Question: I have an image button like in the picture.I want the red spaces around it(It will be transparent, just given red to identify the spaces) will not be clickable. Is it possible ? I tried differnt code like via xml or some rounded imageview code but nothing help me..

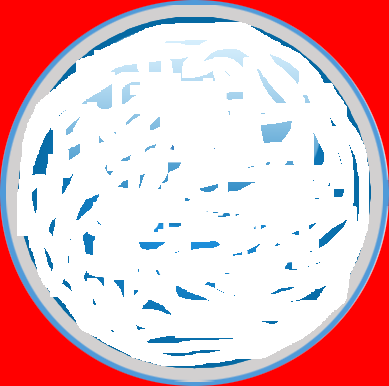
Answer: You can either:
1. get the click coordinates, measure the distance from the center, ignore clicks whose distance from the center is greater than the radius
2. approximate the circle by several clickable square areas, or, probably, place over the original square button several clickable views whose click is ignored, thus covering the areas that should not be clickable.